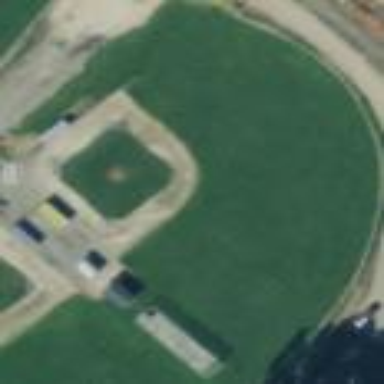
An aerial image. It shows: Baseball pitch for leisure and sports activities.